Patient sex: F
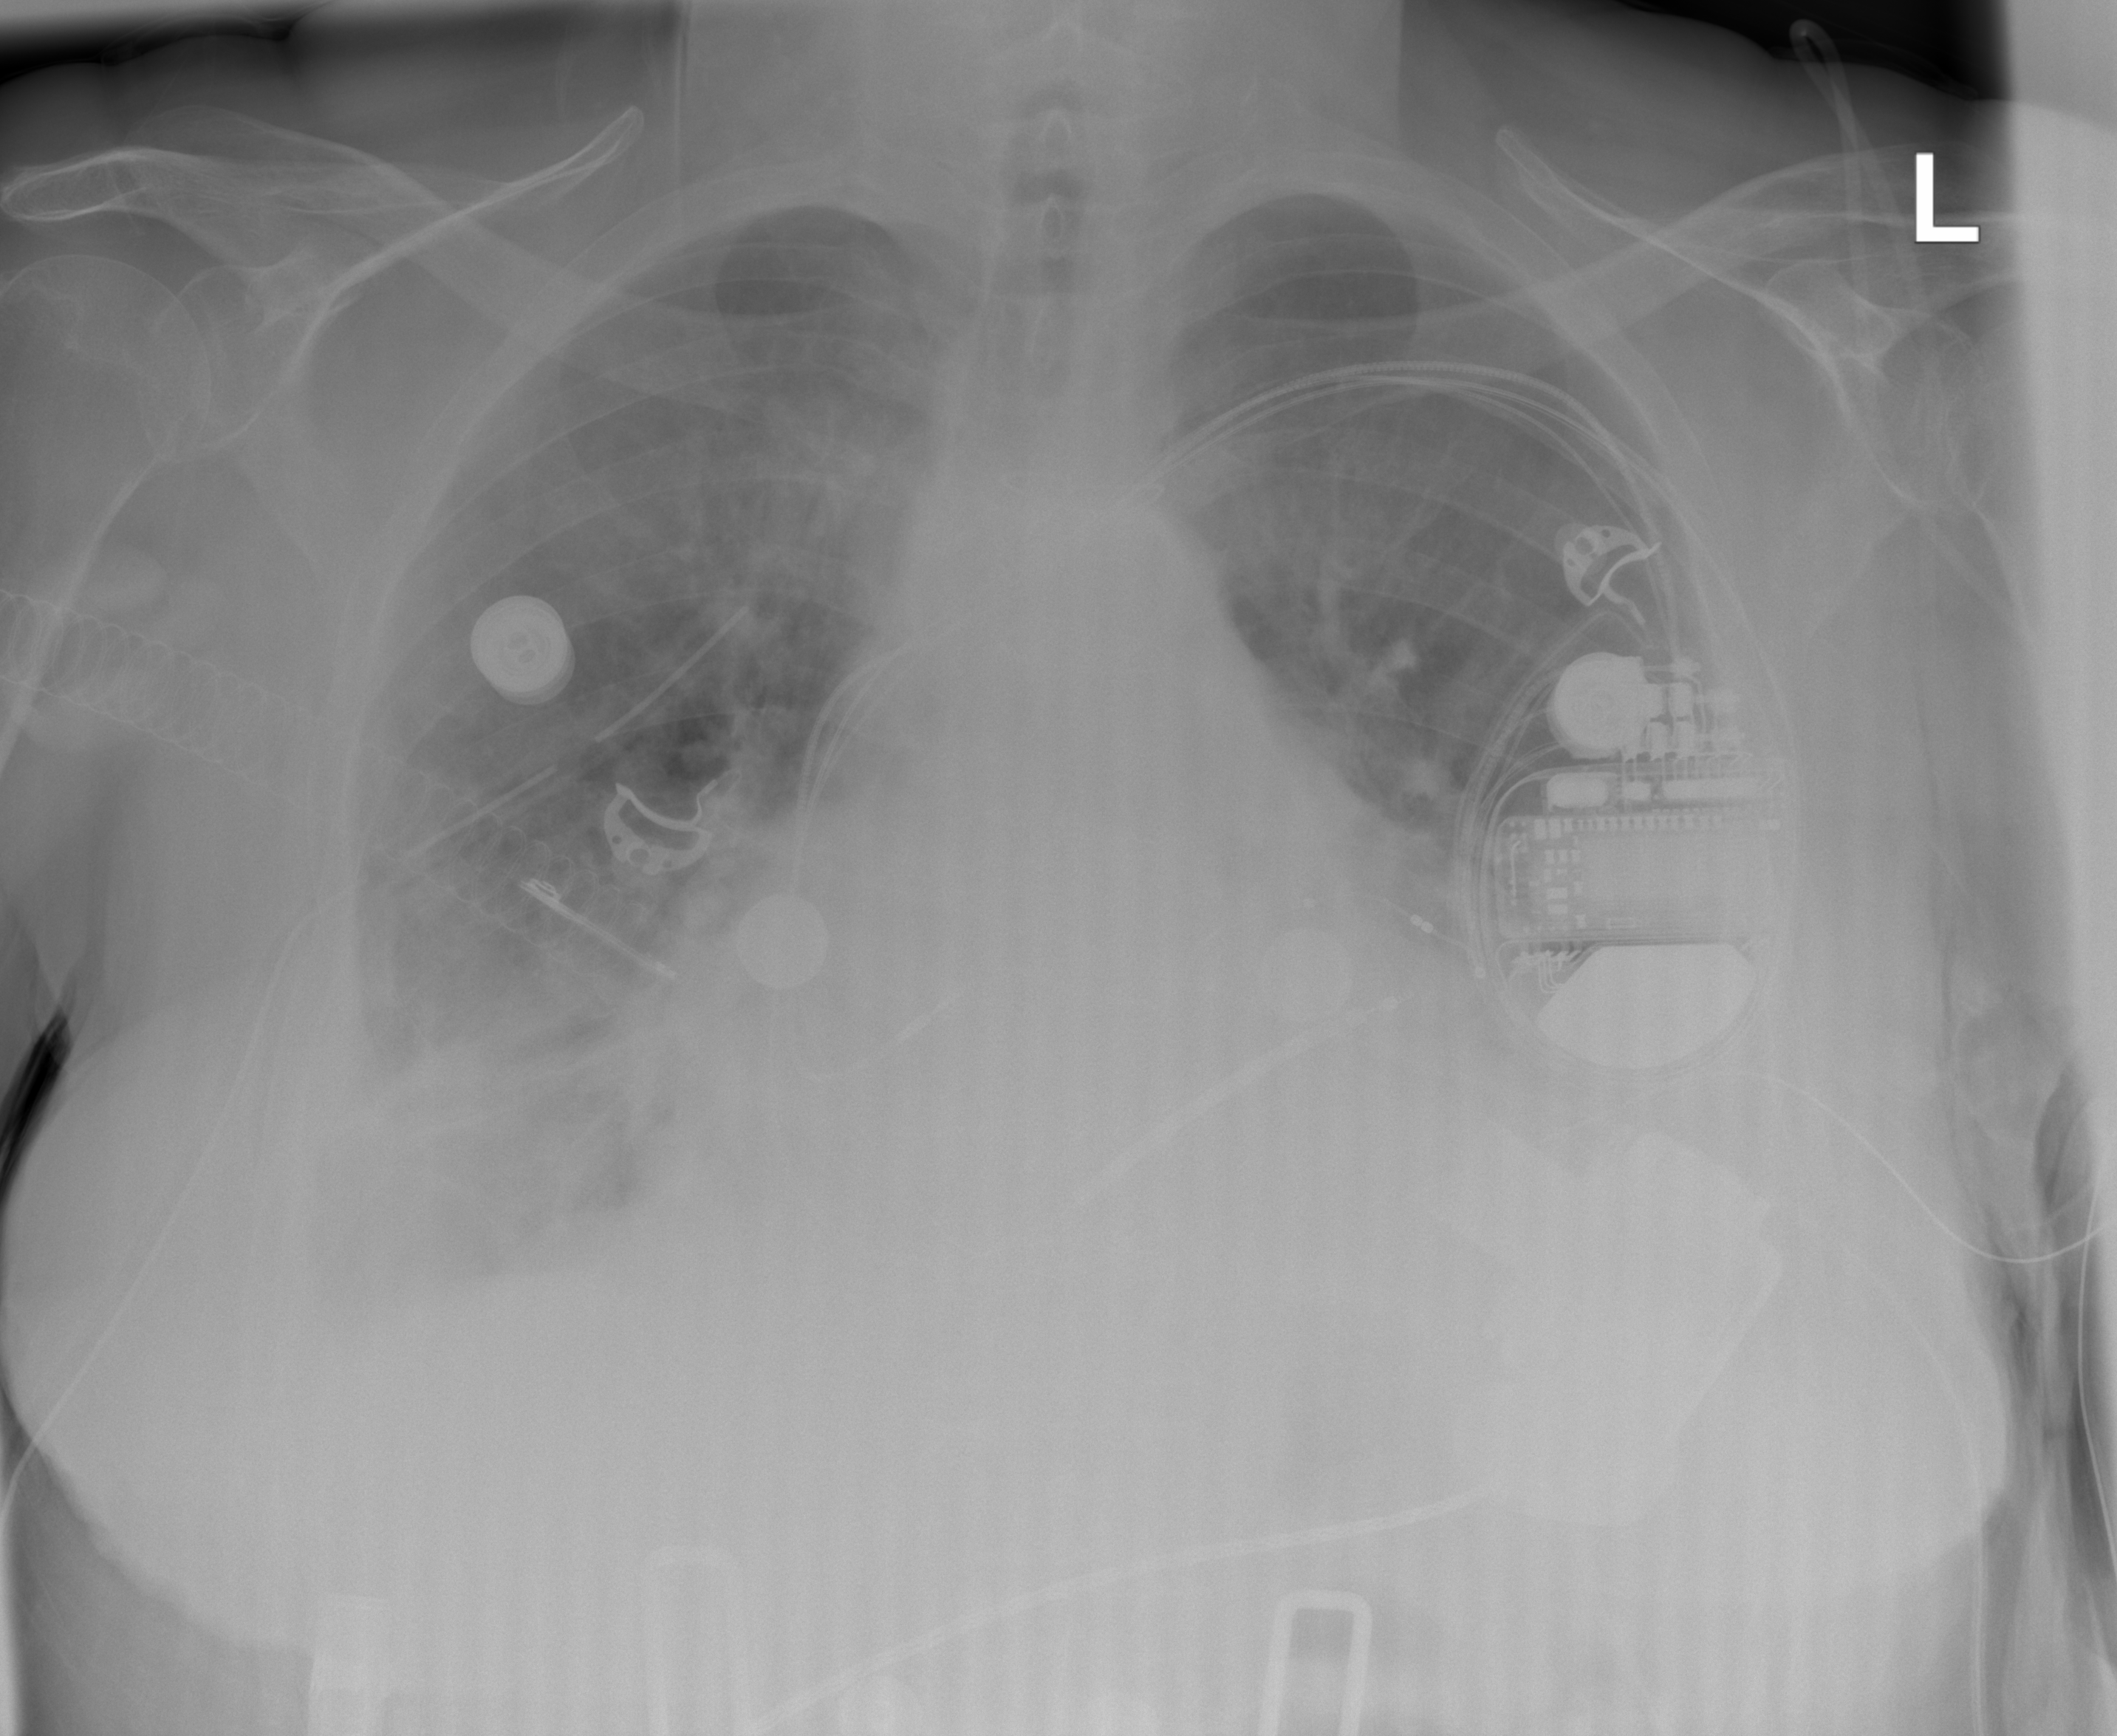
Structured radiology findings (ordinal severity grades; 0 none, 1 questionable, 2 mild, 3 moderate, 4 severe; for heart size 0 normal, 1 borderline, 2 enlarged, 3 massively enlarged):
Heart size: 3
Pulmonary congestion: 2
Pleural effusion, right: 2
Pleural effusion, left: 2
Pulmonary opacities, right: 0
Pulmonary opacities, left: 0
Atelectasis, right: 2
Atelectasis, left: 2